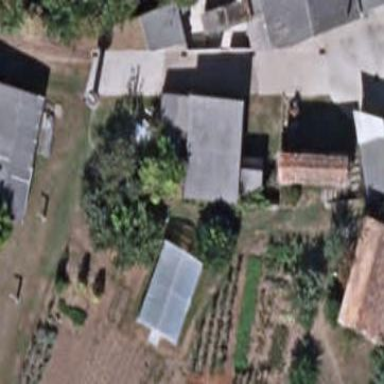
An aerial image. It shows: Shed.